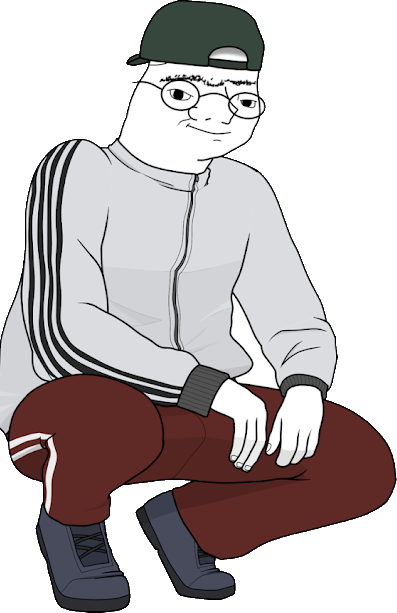
Label: 5_Zoomer